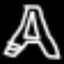
Label: The Eiffel Tower